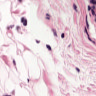
Metastatic tissue present: no